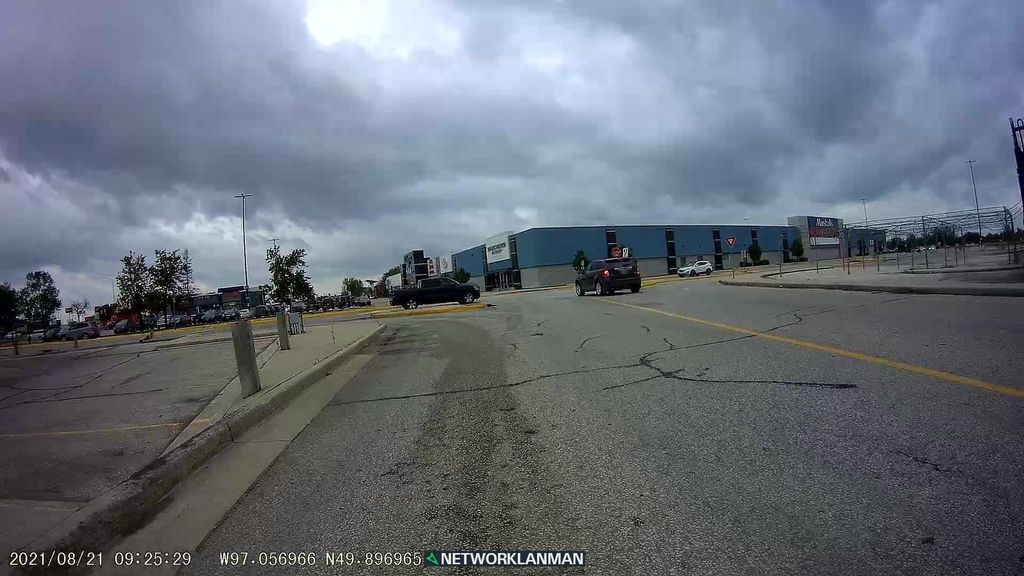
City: winnipeg